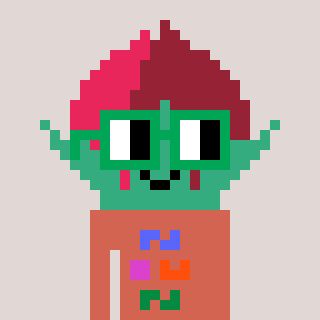
a pixel art character with square green glasses, a rosebud-shaped head and a peachy-colored body on a warm background